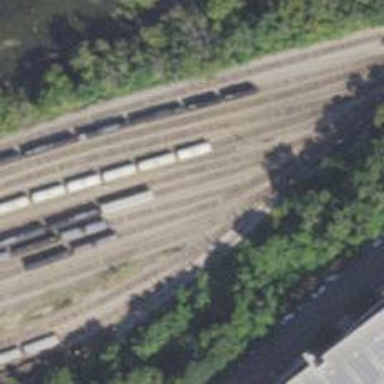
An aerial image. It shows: Railway siding for service.